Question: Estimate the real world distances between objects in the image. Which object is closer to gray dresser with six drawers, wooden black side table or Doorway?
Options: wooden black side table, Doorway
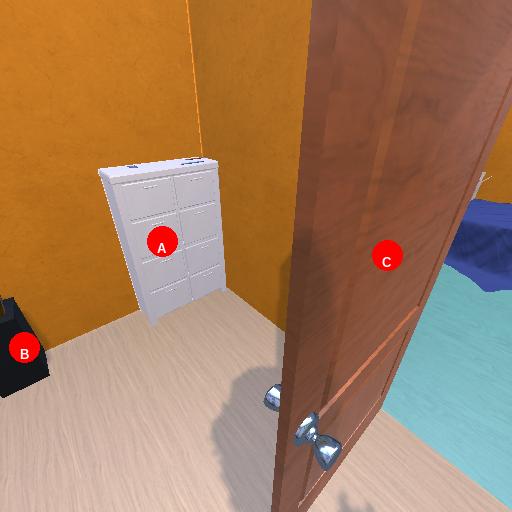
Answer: wooden black side table